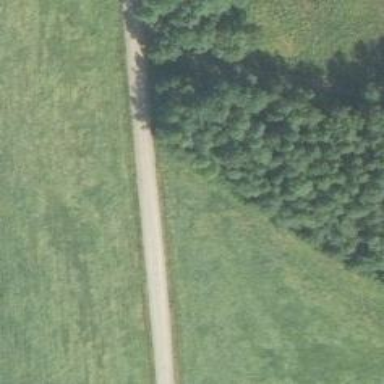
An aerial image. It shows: Tertiary road.